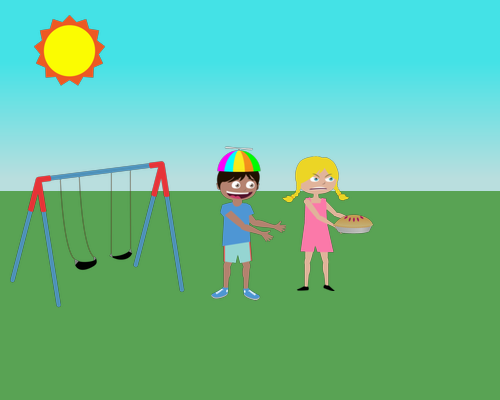
small sun top left corner small swing set under sun on right medium boy faced right arms out smiling wearing colorful hat on right a girl angry arms out  faced right carrying a pie